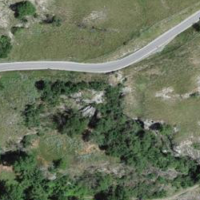
EUNIS habitat code: 24
Species observed at this site:
Emberiza cia